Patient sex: M
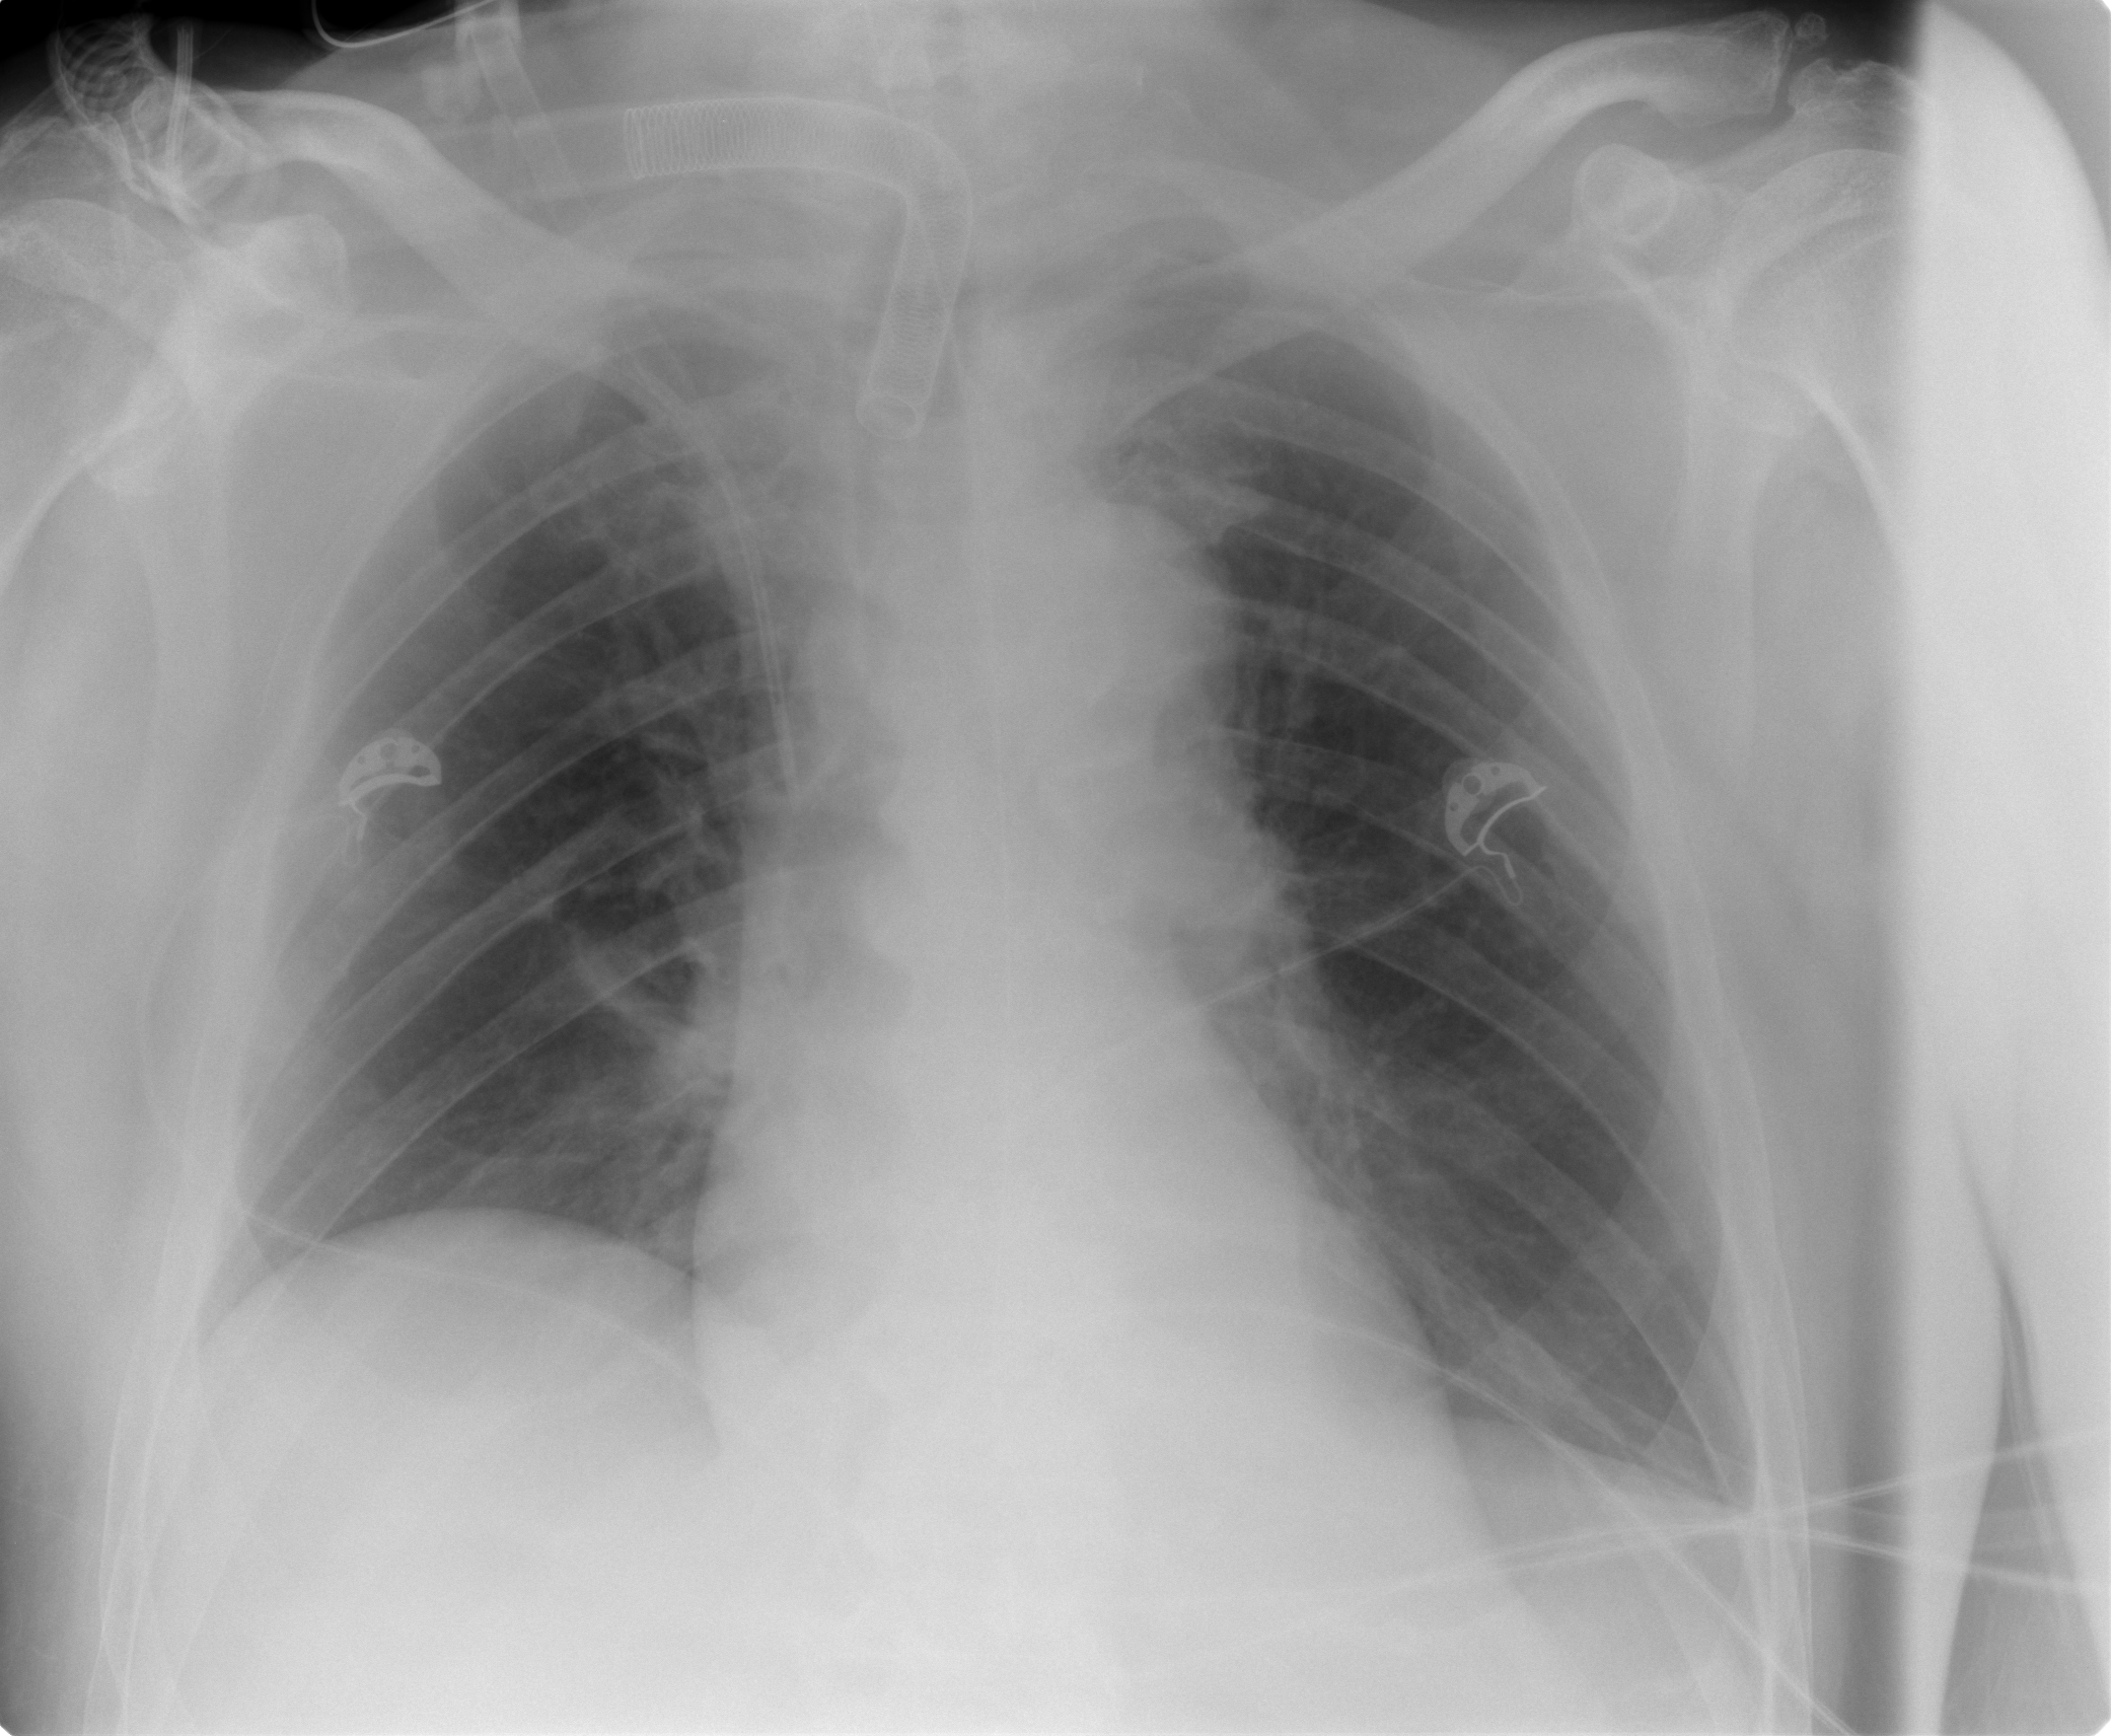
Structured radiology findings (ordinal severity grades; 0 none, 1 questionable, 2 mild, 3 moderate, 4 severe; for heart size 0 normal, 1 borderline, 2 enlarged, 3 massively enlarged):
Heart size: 0
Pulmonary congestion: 1
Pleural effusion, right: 0
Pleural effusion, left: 1
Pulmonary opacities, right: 0
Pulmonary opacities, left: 0
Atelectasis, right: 0
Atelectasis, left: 0